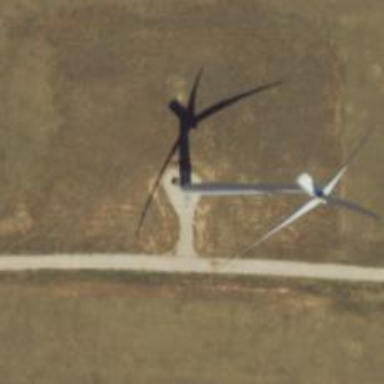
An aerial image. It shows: Wind generator using horizontal axis wind turbines.